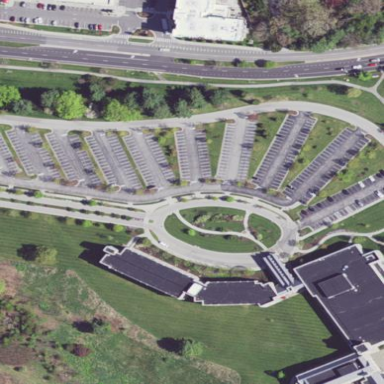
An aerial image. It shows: Parking area with asphalt surface.